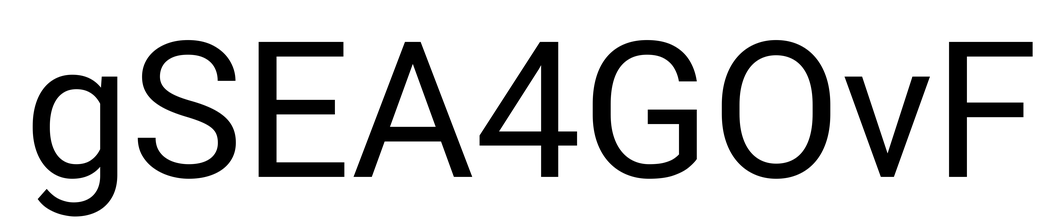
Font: Roboto_Regular